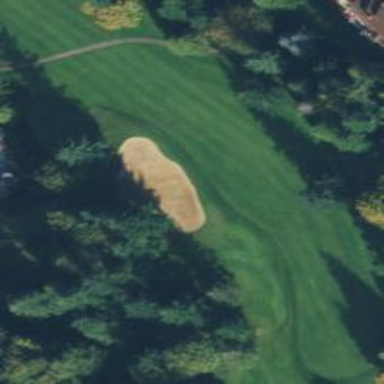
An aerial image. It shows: Golf hole on golf course.